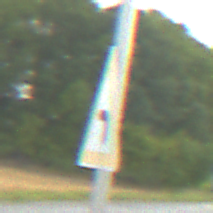
Verkehrszeichen: KurveLinks
Umgebung: Outdoor, RoadRail
Tageszeit: SunriseSunset
Wetter: PartlyCloudy
Licht: Natural
Jahreszeit: NotSpecified
Kontrast: LowContrast